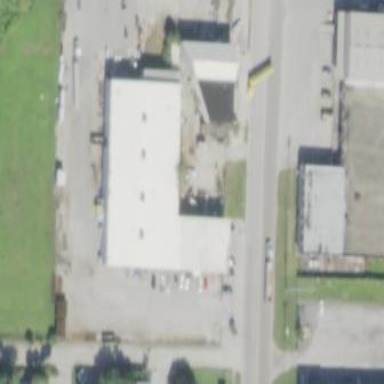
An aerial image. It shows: Industrial building.